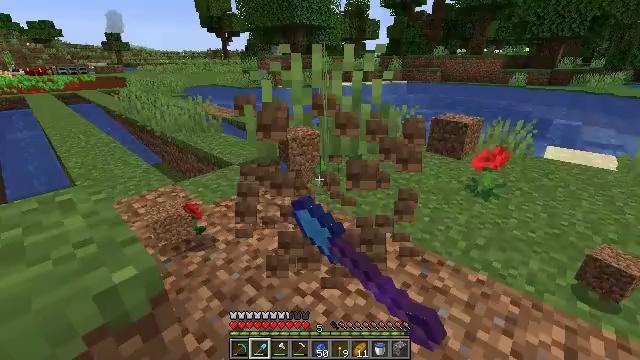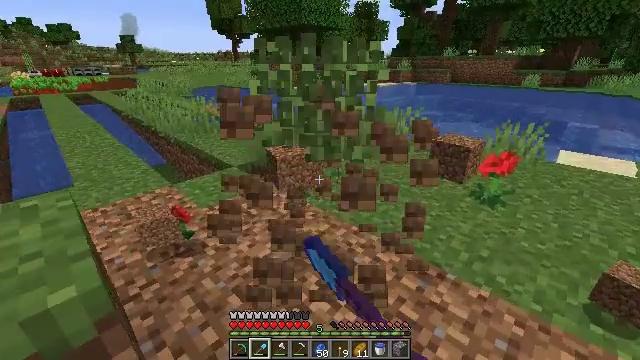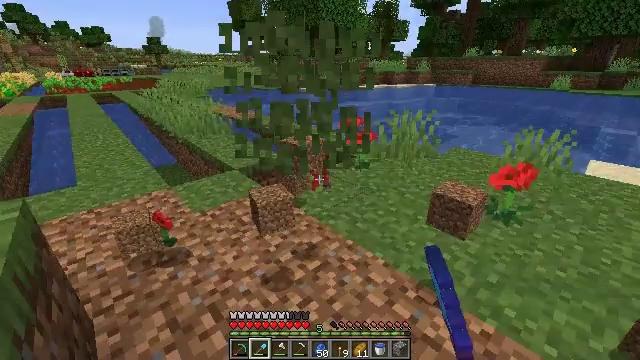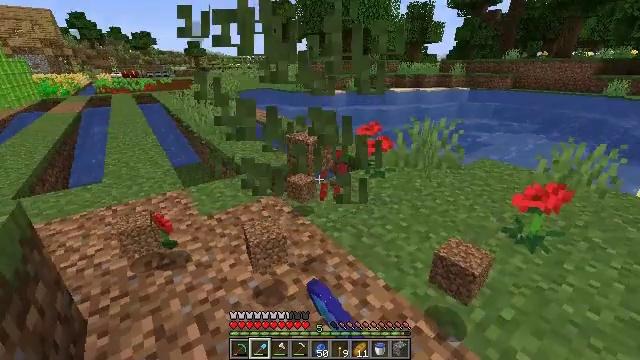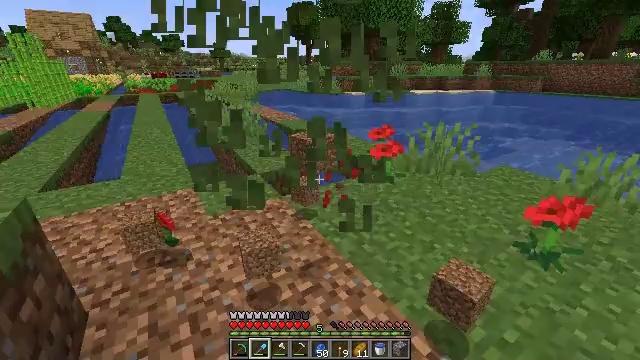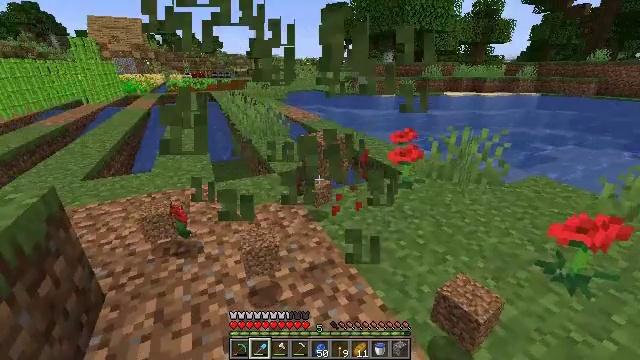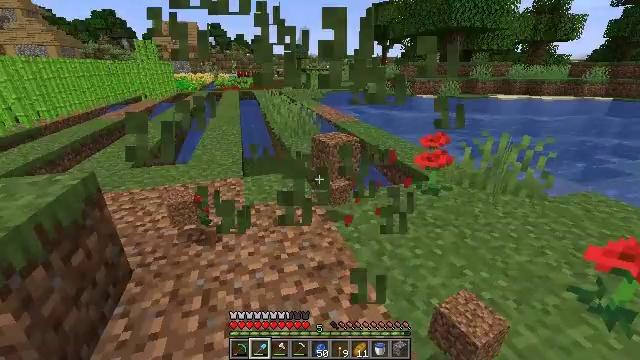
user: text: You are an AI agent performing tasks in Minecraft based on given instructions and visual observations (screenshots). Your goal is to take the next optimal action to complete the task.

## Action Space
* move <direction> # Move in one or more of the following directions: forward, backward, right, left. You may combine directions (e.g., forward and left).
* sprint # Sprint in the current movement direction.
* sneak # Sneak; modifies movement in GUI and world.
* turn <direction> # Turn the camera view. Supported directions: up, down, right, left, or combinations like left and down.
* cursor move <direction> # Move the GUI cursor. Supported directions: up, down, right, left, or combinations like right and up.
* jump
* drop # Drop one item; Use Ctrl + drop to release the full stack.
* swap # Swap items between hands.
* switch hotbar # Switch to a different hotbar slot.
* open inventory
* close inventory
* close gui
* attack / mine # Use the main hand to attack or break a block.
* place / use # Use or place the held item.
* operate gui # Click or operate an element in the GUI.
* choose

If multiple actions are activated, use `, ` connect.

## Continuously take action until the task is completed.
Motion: motion action
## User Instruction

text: Collect the poppy by clicking on it.
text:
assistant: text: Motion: move forward and move right, turn left, attack / mine
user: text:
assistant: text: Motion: move forward and move right, turn left, attack / mine
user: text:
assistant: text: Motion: move right, turn left, attack / mine
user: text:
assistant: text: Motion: move right, turn left, attack / mine
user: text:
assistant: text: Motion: move right, turn left, attack / mine
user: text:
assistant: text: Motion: move right, turn left, attack / mine
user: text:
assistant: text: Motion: no_op